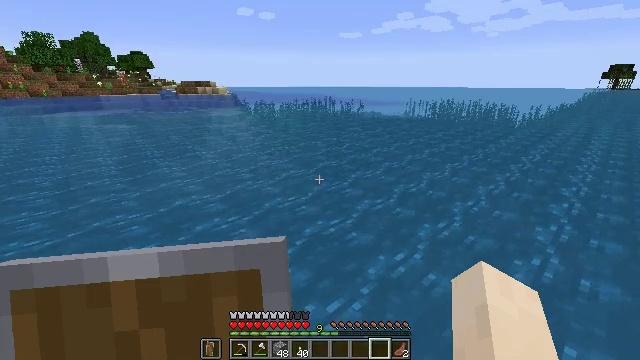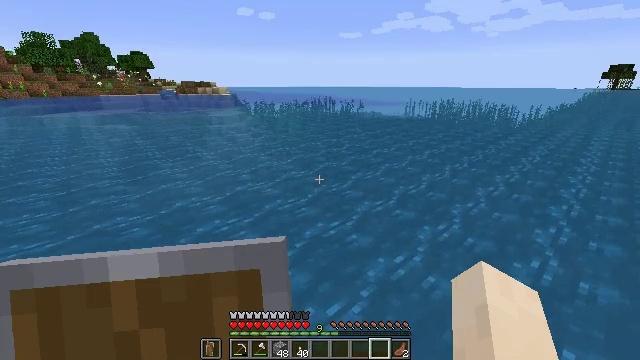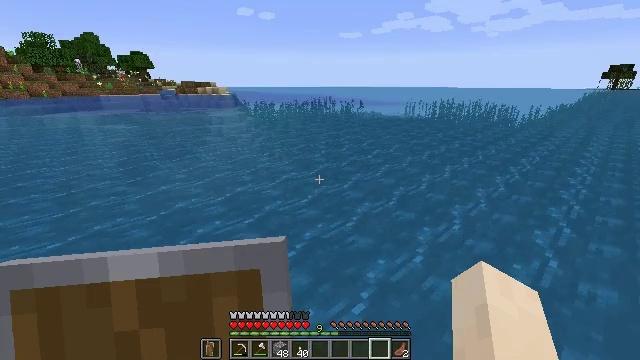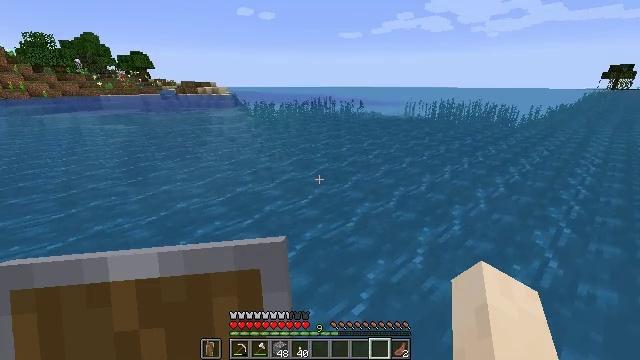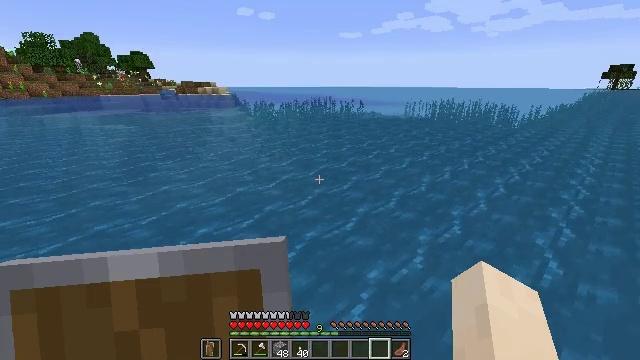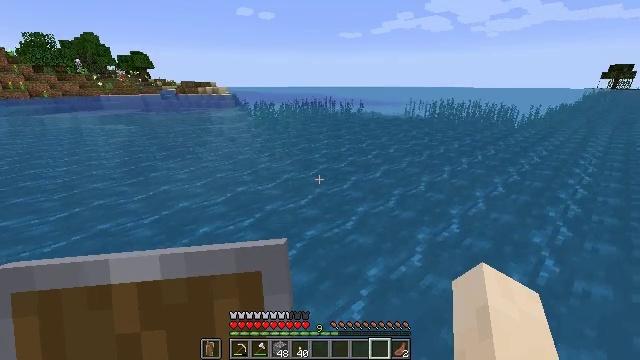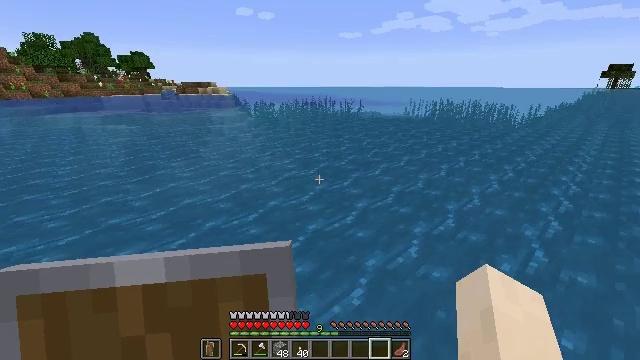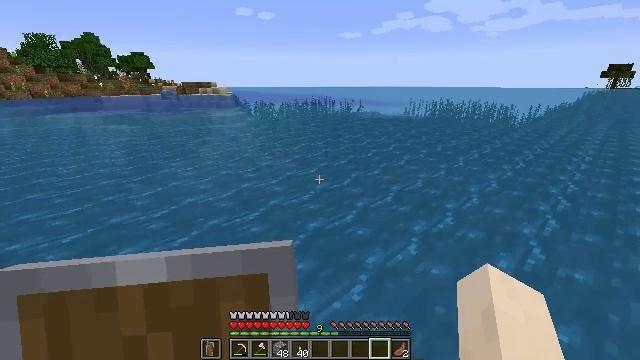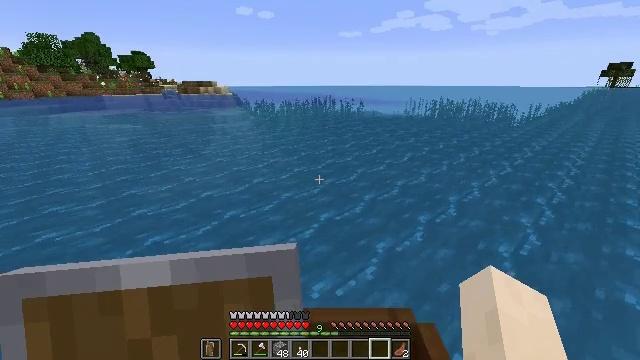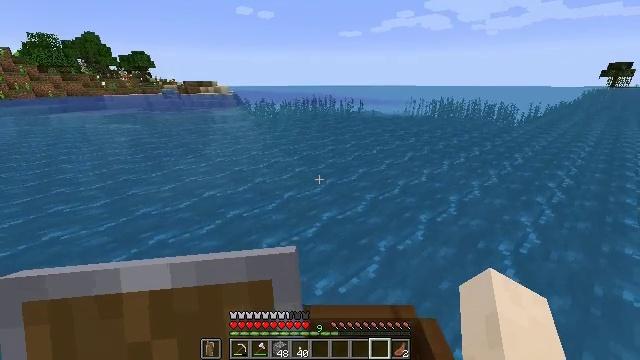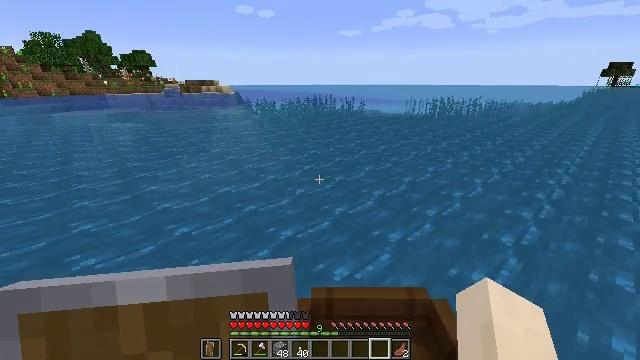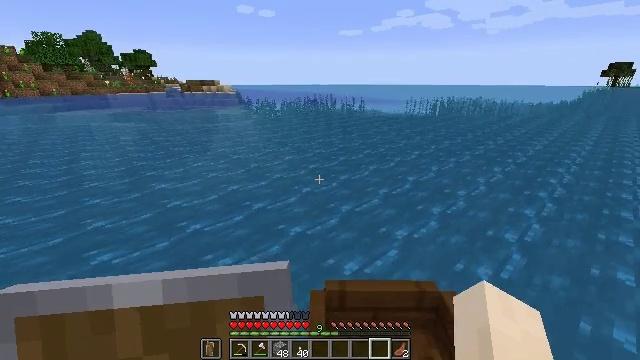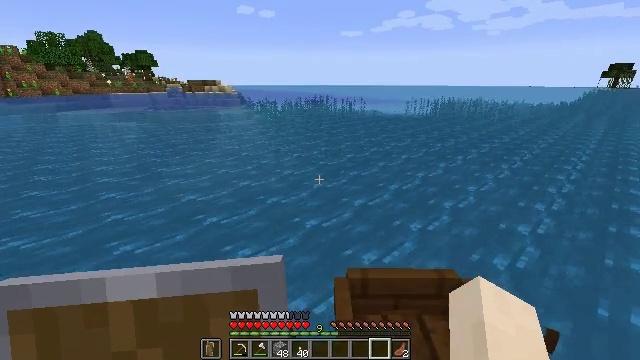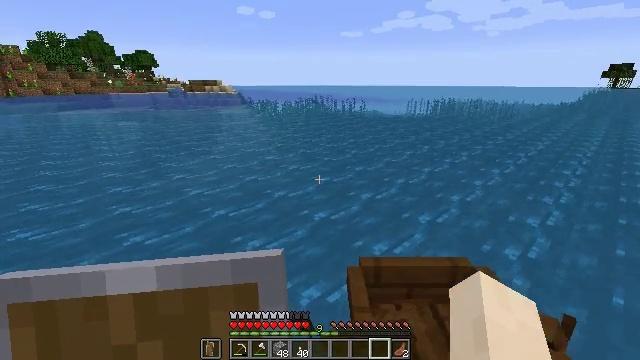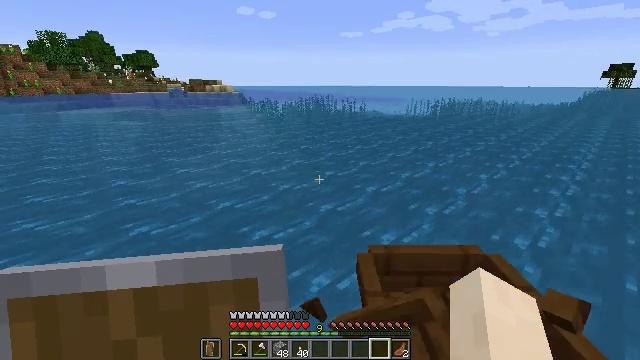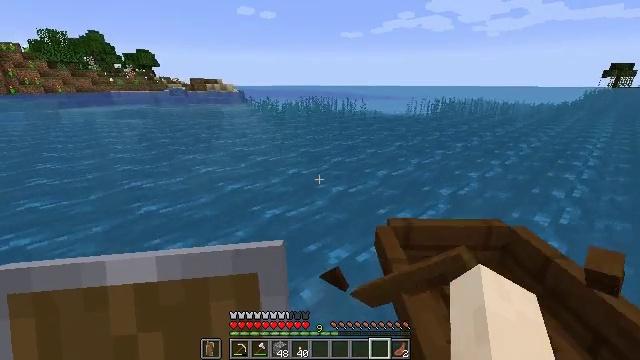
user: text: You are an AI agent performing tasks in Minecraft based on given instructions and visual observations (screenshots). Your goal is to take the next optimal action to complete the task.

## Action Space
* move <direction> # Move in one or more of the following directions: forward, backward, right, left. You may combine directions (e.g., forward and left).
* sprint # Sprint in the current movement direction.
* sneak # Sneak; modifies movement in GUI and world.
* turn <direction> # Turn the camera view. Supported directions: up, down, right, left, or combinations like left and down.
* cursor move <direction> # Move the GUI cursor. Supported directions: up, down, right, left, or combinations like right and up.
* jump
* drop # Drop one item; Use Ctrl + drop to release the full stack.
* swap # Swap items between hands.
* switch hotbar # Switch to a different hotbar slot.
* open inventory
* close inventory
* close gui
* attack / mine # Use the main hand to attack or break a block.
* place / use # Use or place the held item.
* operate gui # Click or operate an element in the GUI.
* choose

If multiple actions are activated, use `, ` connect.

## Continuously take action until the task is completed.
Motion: motion action
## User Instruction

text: Dive and mine the kelp.
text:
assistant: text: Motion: no_op
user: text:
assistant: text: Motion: no_op
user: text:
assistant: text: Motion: no_op
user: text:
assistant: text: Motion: no_op
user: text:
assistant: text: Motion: move back
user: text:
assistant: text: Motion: move back
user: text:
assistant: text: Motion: move back and move left
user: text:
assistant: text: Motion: move back and move left
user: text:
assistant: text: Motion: move back and move left
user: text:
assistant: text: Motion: move back and move left
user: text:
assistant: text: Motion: move left
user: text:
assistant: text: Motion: move left
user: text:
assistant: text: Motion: move left
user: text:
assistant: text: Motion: move forward and move left
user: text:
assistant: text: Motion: move forward and move left
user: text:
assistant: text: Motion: move forward and move left
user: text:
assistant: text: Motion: move forward and move left, turn right and up
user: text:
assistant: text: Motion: move forward, turn right and up
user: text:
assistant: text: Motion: move forward, turn right and down
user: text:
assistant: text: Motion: move forward, turn right and down
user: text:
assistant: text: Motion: move forward, sneak, turn down
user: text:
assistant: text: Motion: move forward, sneak
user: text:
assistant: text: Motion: move forward, sneak, turn left and down
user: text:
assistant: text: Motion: move forward, sneak, turn left and down
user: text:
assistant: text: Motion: move forward, sneak, turn left and down
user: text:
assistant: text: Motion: turn left
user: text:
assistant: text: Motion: no_op
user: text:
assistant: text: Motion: no_op
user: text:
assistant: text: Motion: no_op
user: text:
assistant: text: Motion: no_op